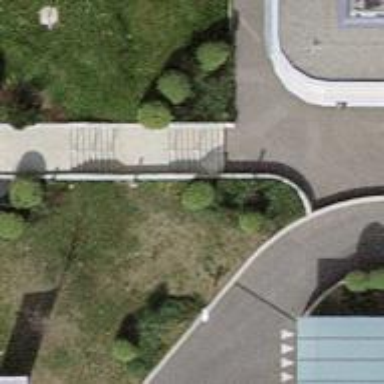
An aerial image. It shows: Set of steps on the road.